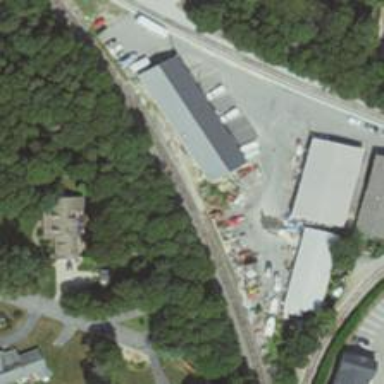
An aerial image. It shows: Abandoned railway siding.